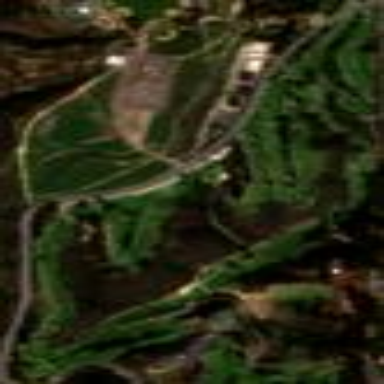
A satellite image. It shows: Golf course.